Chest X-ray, PA view. Patient: 45 years old, sex F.
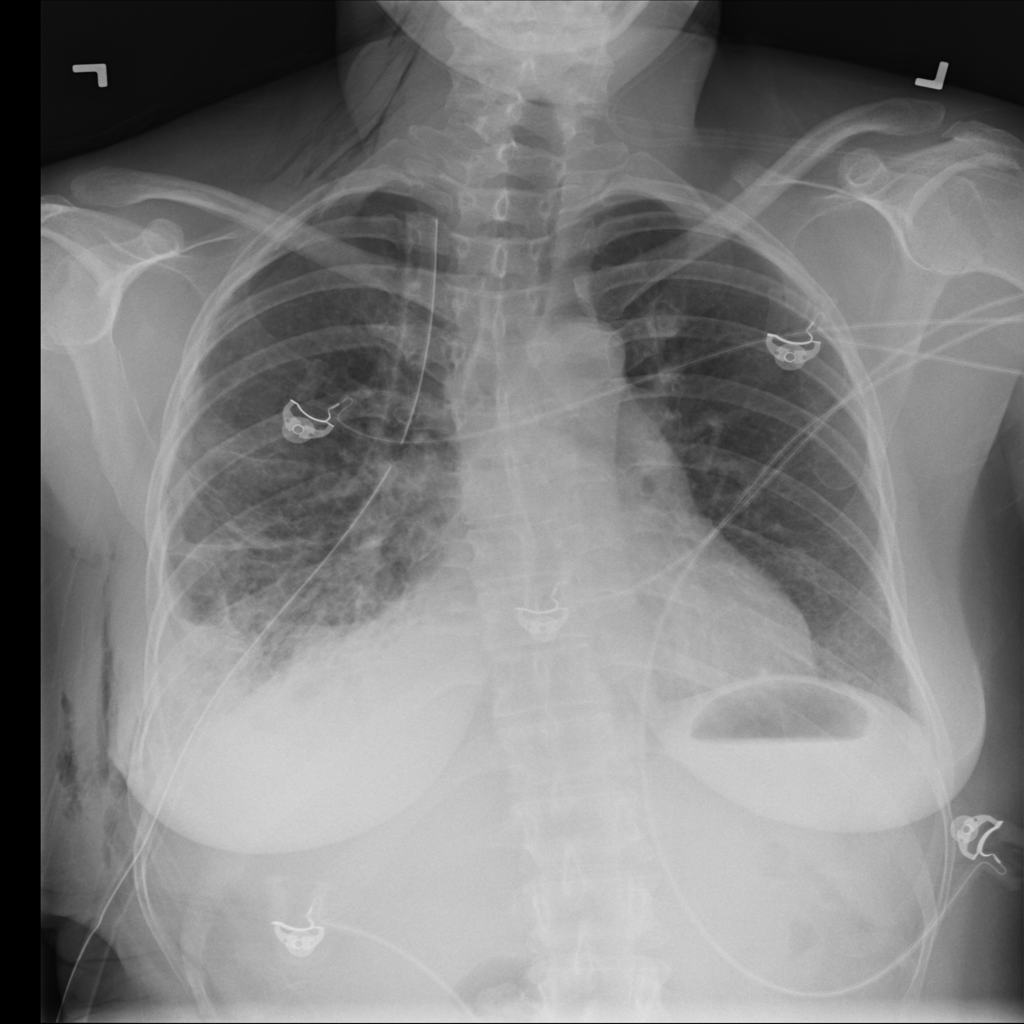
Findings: Emphysema, Infiltration